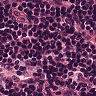
Metastatic tissue present: no